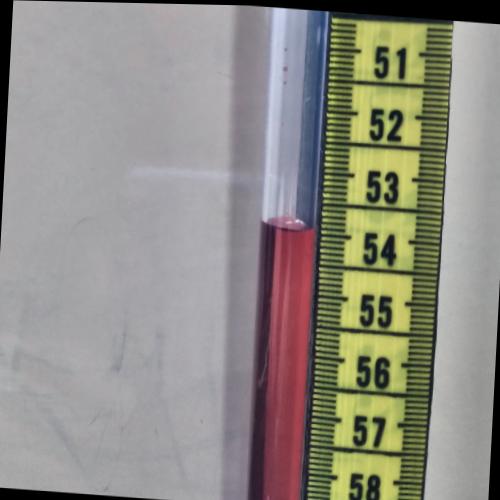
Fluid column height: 53.9 cm